Question: I have created an application at work that generates exel files from some database data. After generating the files they are sent automatically to the customers in question. My problem is that it works fine when i run the published application. But some users when they run the application the files are generated perfectly as they are saved on the HDD and i can see them. But when they are attached to the MailMessage object they get corrupted. This is an image of the corrupted files. These files should be Excel files.

This is my code for sending a mail with attached files:
'''
public void SendMailedFilesDK()
{
string[] sentFiles = Directory.GetFiles(sentFilesDK);
if (sentFiles.Count() > 0)
{
using (System.Net.Mail.SmtpClient client = new System.Net.Mail.SmtpClient("ares"))
{
using (System.Net.Mail.MailMessage msg = new System.Net.Mail.MailMessage())
{
msg.From = new MailAddress("system@mail.dk");
msg.To.Add(new MailAddress("operation@mail.dk"));
msg.To.Add(new MailAddress("bl@mail.dk"));
msg.CC.Add("lmy@mail.dk");
msg.CC.Add("ltr@mail.dk");
msg.Subject = "IBM PUDO";
msg.Body = sentFiles.Count() + " attached file(s) has been sent to the customer(s) in question ";
msg.IsBodyHtml = true;
foreach (string file in sentFiles)
{
Attachment attachment = new Attachment(file);
msg.Attachments.Add(attachment);
}
client.Send(msg);
}
}
}
}
'''
Why are the files getting corrupted when others run the application? We are all using office 2010.
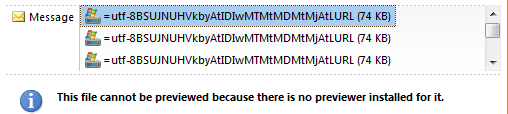
Answer: You should make sure to set the content type of the attachement to the appropriate value.
'application/vnd.openxmlformats-officedocument.spreadsheetml.sheet' for xlsx files, or
'application/vnd.ms-excel' for xls files.
For example, your loop should look something like this.
'''
ContentType xlsxContent = new ContentType("application/vnd.openxmlformats-officedocument.spreadsheetml.sheet"
foreach (string file in sentFiles)
{
Attachment attachment = new Attachment(file, xlsxContent);
msg.Attachments.Add(attachment);
}
'''